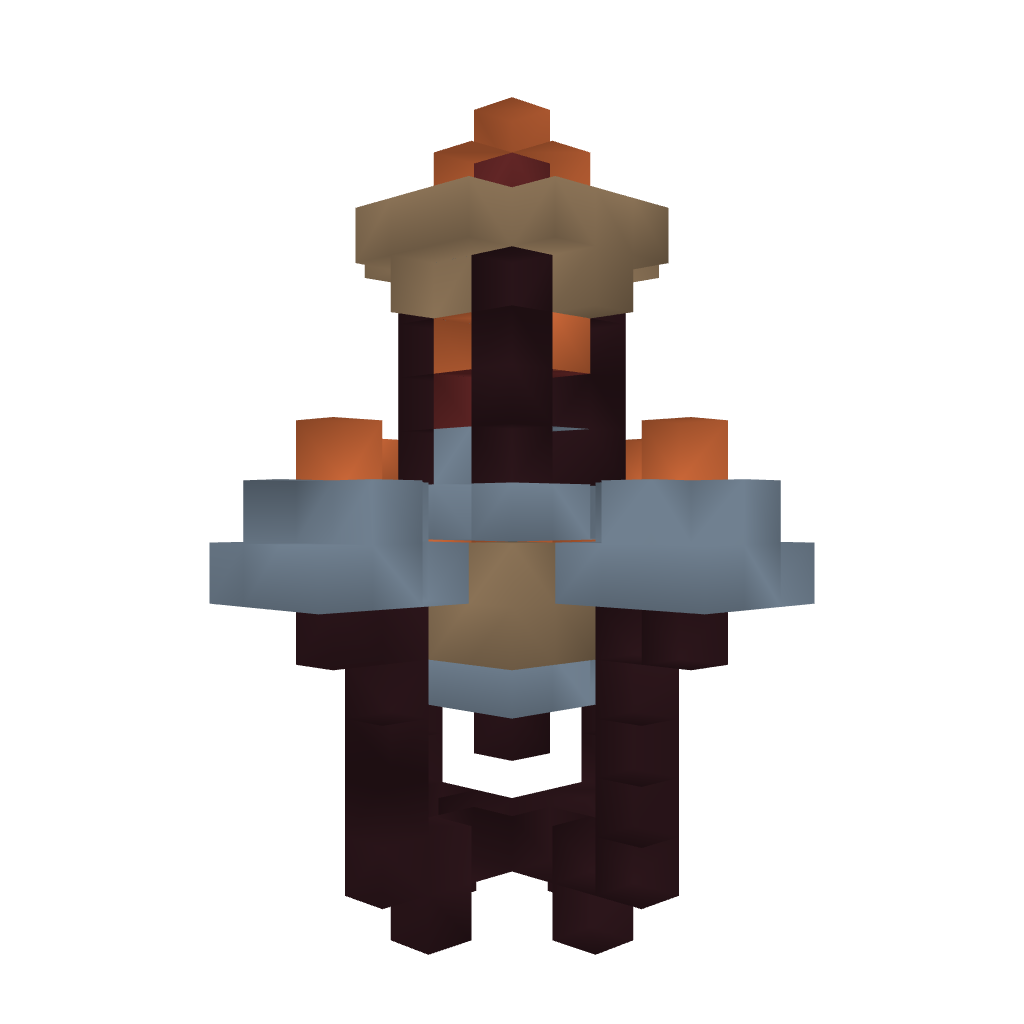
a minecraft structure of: Big Torch